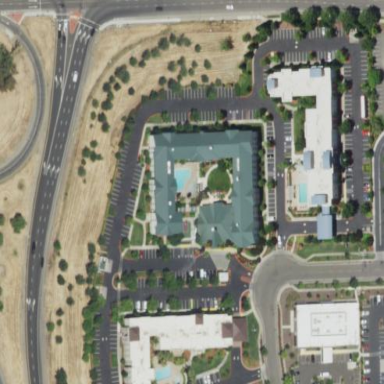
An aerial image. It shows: Hotel building.